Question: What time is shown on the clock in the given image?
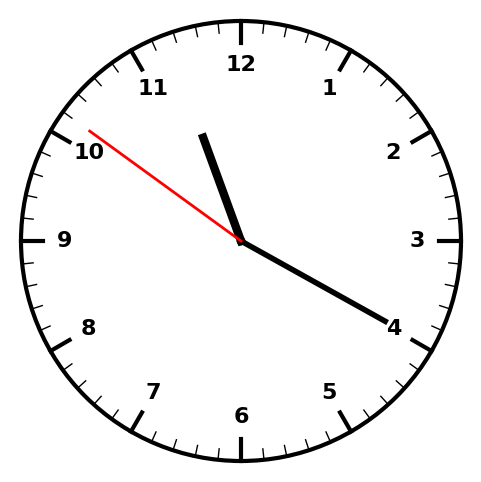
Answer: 11:19:51